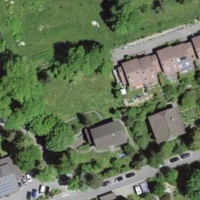
EUNIS habitat code: 55
Species observed at this site:
Cornus sanguinea
Cyanistes caeruleus